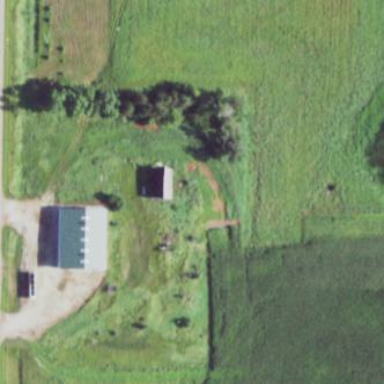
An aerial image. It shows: Farmyard area.